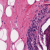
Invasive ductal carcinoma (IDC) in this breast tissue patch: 0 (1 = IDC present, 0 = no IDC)